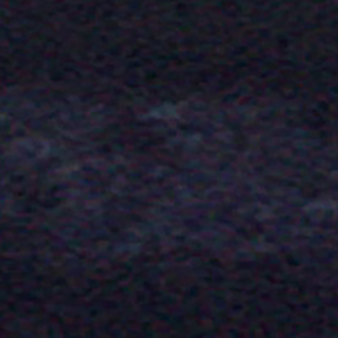
Label: other